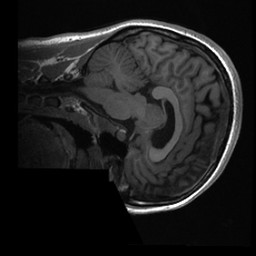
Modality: T1w
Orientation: sagittal
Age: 21
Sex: female